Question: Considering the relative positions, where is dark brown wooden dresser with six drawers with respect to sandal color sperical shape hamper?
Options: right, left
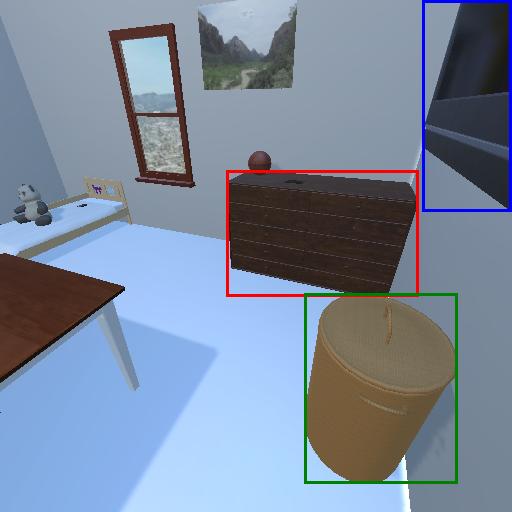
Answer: right